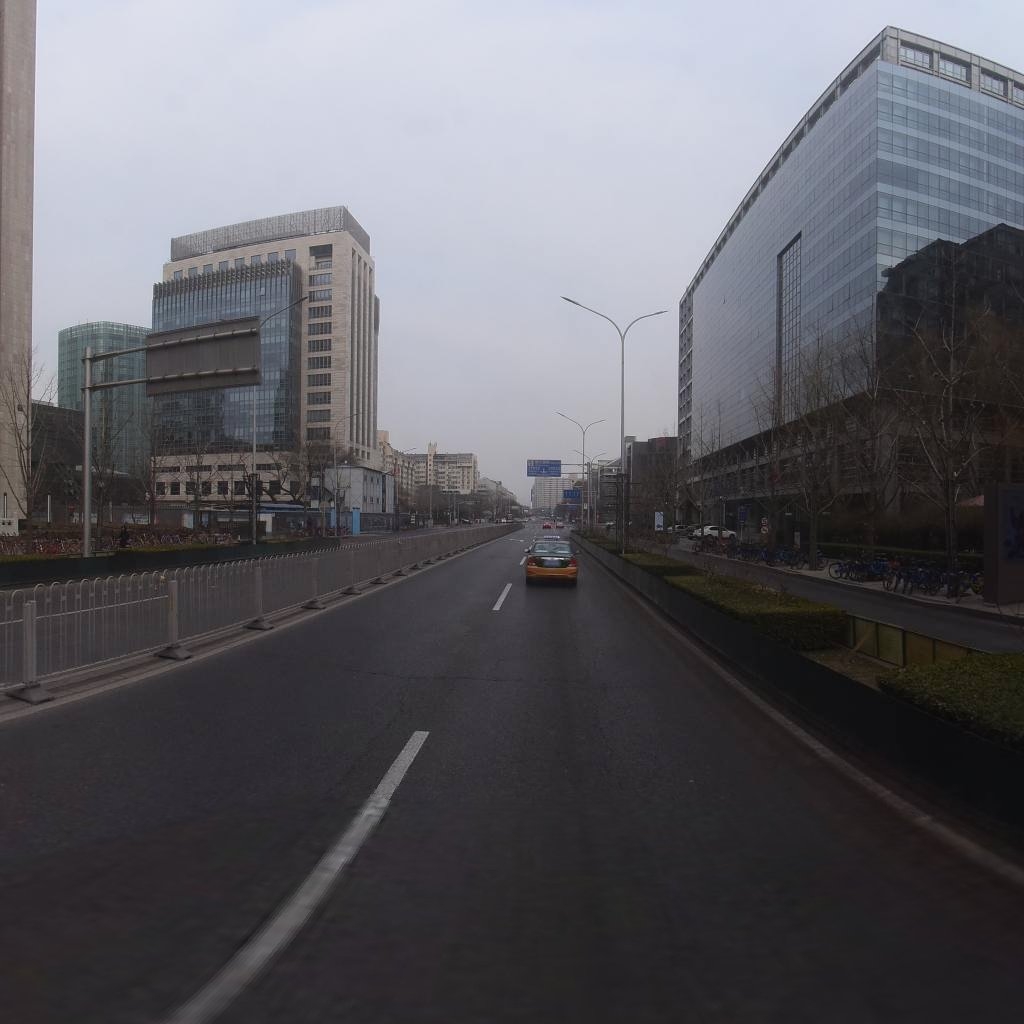
Region: Xicheng
Road damage annotations: transverse crack, longitudinal crack, longitudinal crack